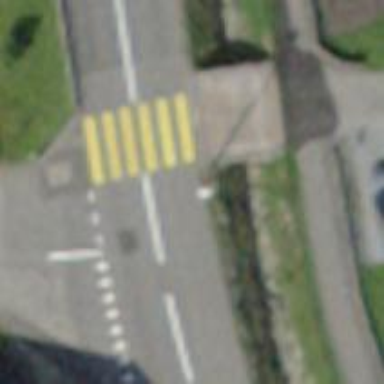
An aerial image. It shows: Asphalt road in living street with no sidewalks.